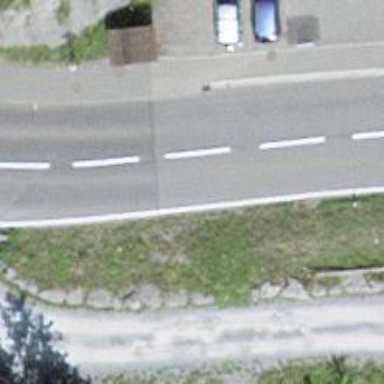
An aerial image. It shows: Bus stop equipped with public transport stop position.